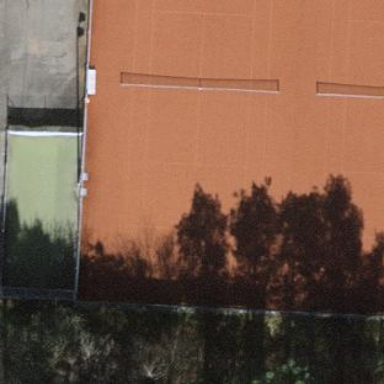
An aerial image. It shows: Tennis court on pitch.